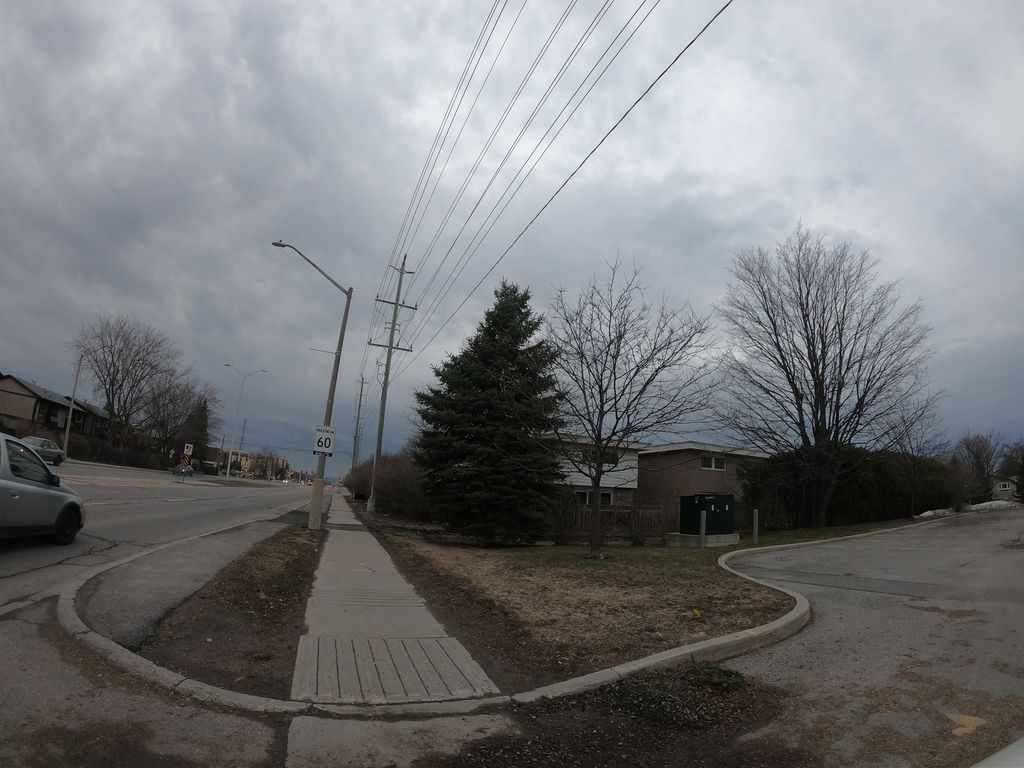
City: ottawa-gatineau